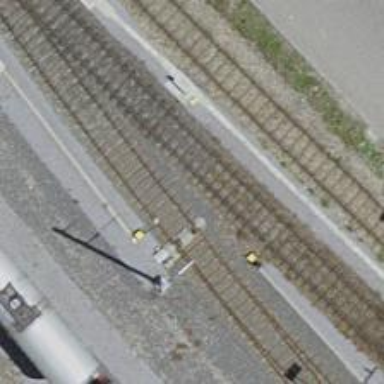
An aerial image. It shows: Railway switch.